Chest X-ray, AP view. Patient: 64 years old, sex M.
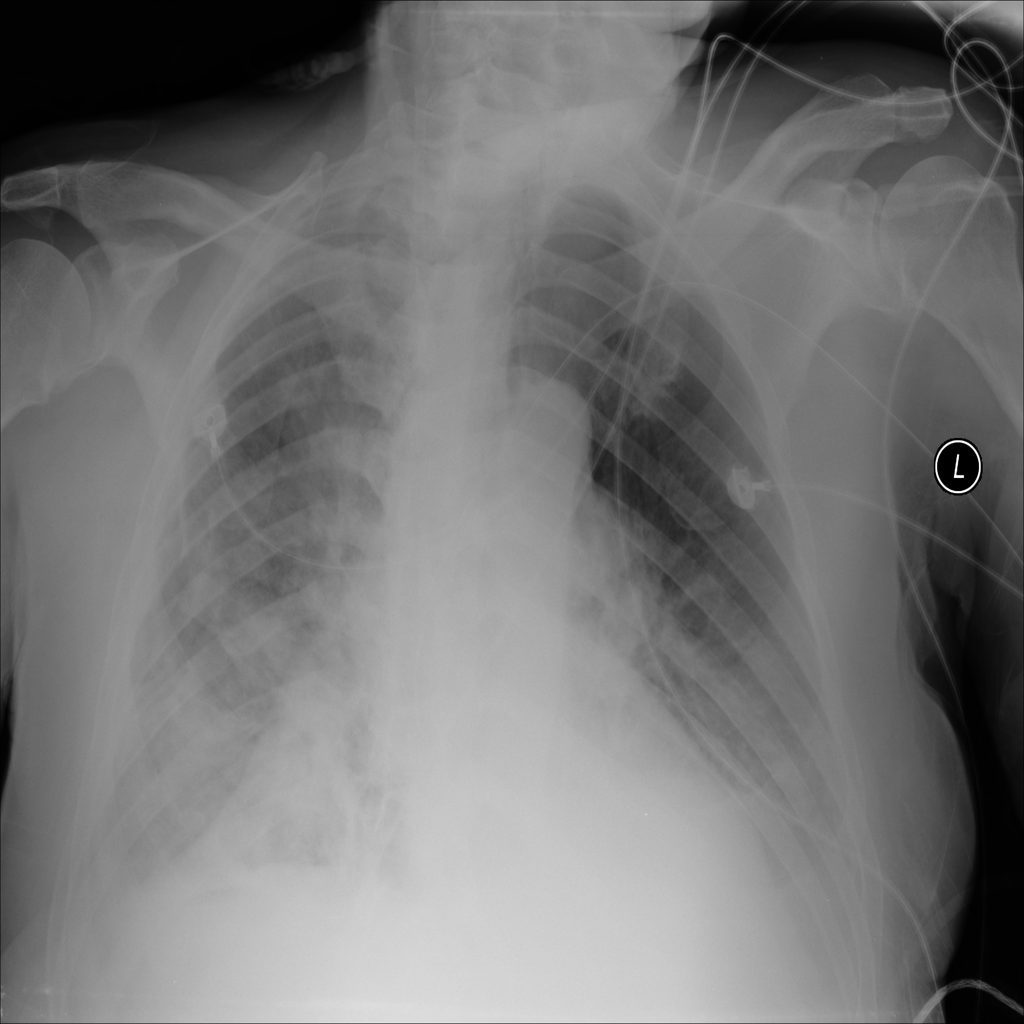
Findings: Effusion, Pneumothorax